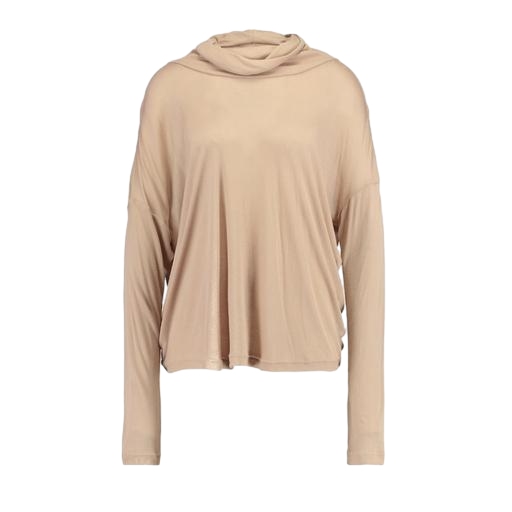
beige colored long sleeve, beige josephine long-sleeve top, high-neck top, white background